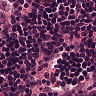
Metastatic tissue present: no